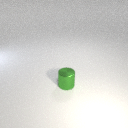
small green metal cylinder